Question: I'm using cognos report studio and I came to an error on my prompt page. I got my coding to work right(I tested it on a blank page), but I noticed theres a yellow explanation point on the bottom left, which doesn't allow me to continue what I'm trying to do.
Here is a screenshot:
The error seems to be coming from my html tag in the prompt page.
Here is my coding:
'''
<script type="text/javascript">
var theSpan = document.getElementById("FiscalYear");
var theSelect = theSpan.getElementsByTagName("select");
theSelect[0].options[2].selected=true; //This will make default value in prompt to be the first item after line, change the value '2' for other item
theSelect[0].options[0].text = 'Fiscal Year';
listBoxBusinessDate.checkData();
</script>
'''
My error should be coming from there, I just can't figure out why. Any ideas on what it could be? Thanks.
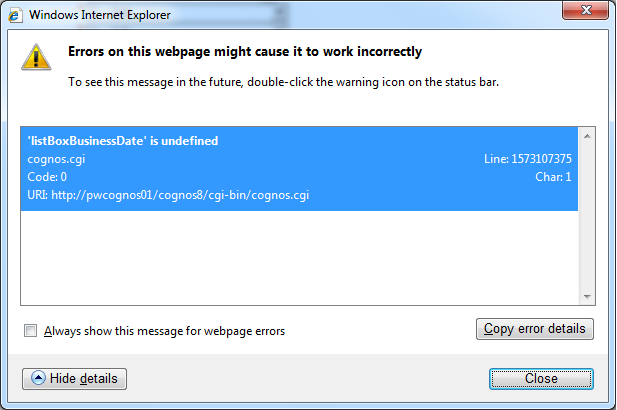
Answer: This is a JavaScript error. The variable you are trying to use "listBoxBusinessDate" is null / undefined, so when you try to call a method on it (.checkData()), you get this error.
Where is this variable defined (its not in the snippet you provided, but could be defined earlier in the file)...?